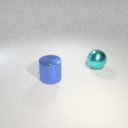
large blue metal cylinder to the left of large cyan metal sphere